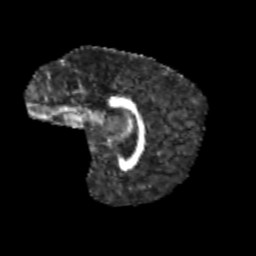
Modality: FA
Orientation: sagittal
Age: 10
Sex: female
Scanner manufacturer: siemens
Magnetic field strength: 3 T
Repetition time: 3.8 s
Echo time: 0.07 s